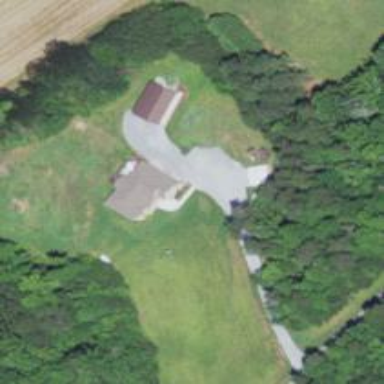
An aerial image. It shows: Driveway.